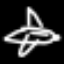
Label: airplane